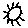
Label: sun